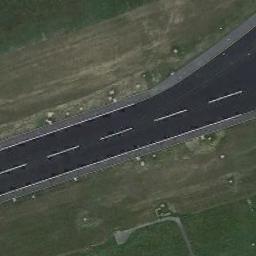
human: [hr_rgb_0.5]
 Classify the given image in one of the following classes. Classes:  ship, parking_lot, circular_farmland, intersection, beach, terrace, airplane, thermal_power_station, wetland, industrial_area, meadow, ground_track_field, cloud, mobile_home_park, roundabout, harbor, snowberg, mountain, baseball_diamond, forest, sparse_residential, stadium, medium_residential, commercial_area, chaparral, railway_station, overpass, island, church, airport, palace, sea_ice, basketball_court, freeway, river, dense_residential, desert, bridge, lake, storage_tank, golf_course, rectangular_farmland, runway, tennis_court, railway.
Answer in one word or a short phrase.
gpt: runway